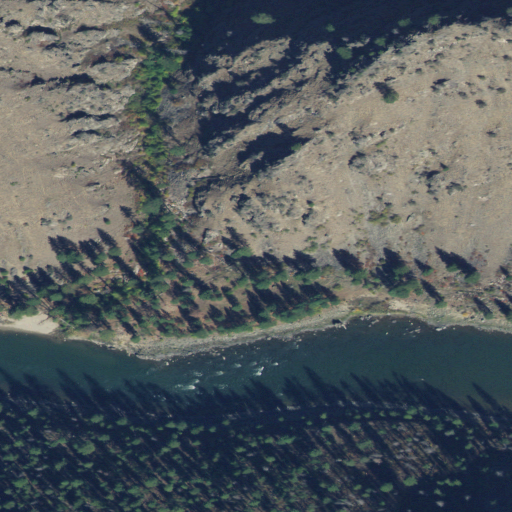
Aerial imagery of bar in Idaho named Fawn Creek Bar containing shrub, evergreen forest, open water, and grassland